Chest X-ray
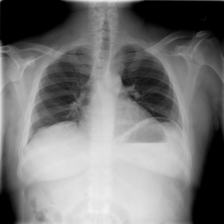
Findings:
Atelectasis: negative
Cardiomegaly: negative
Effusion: negative
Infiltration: negative
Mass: negative
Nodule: negative
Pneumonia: negative
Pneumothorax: negative
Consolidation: negative
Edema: negative
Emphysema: negative
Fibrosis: negative
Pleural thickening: negative
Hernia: negative